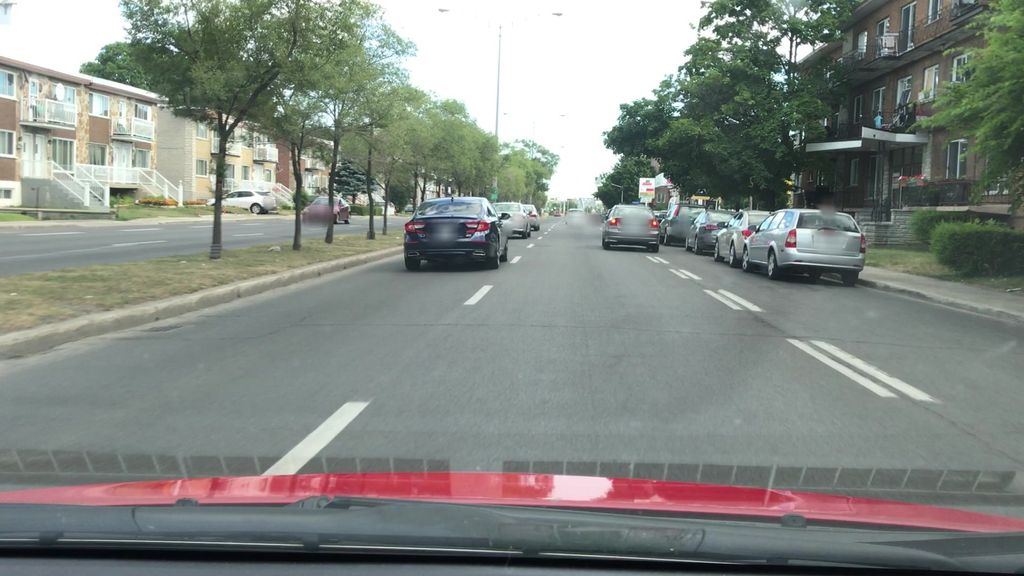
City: montreal